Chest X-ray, PA view. Patient: 31 years old, sex F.
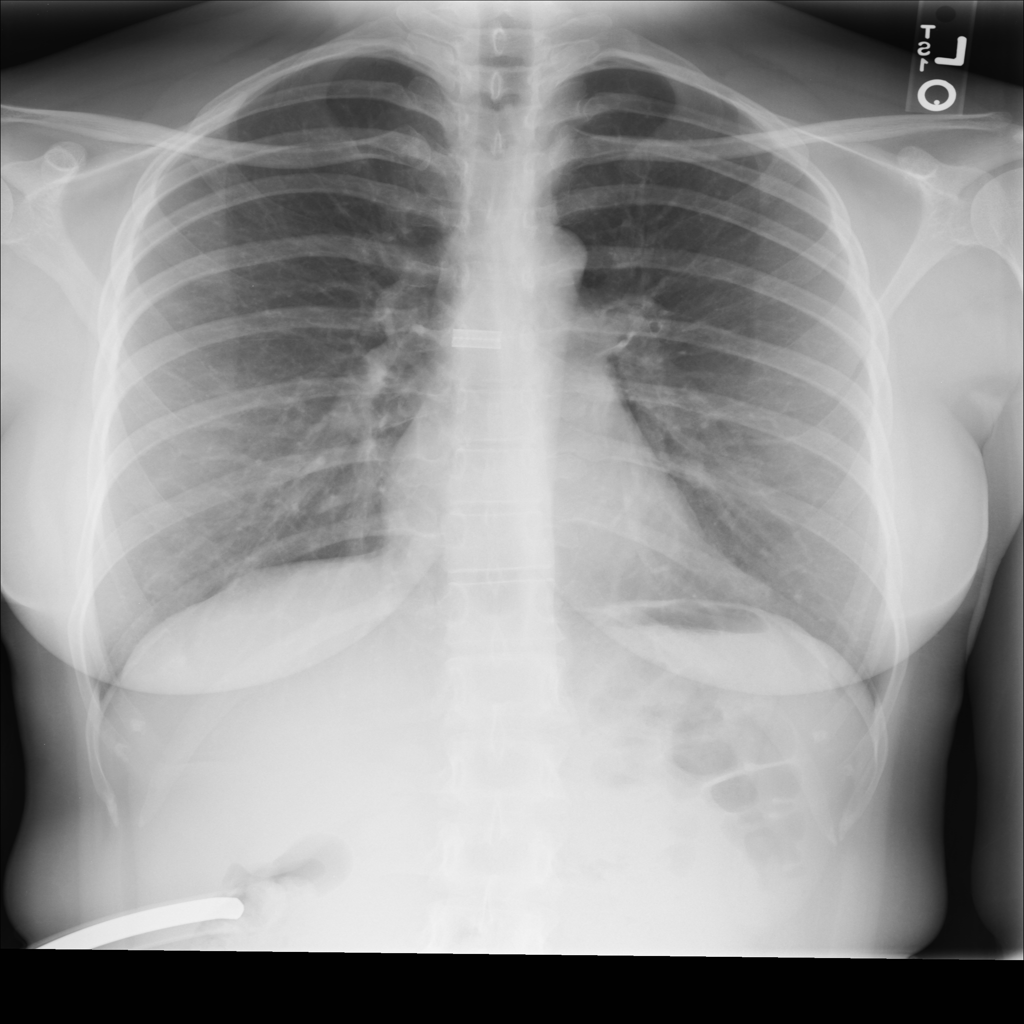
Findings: No Finding